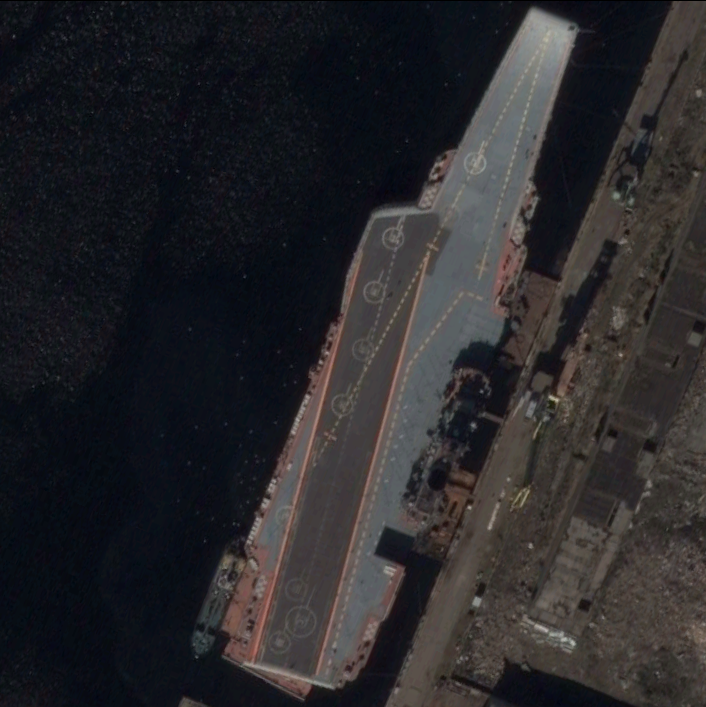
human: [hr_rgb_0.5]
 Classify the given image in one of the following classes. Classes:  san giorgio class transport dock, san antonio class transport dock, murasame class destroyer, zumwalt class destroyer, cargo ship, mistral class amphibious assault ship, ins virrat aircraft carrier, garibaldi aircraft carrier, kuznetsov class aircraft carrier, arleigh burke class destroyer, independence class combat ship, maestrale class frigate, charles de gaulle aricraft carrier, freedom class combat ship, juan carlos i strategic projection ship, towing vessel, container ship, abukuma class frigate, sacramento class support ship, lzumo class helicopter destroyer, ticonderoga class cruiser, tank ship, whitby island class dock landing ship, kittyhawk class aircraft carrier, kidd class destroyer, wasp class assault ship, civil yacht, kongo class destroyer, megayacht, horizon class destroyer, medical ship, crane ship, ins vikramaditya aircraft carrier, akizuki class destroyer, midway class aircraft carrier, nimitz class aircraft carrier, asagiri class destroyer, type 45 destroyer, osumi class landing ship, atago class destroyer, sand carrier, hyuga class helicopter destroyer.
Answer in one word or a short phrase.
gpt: Kuznetsov class aircraft carrier